Interaction volume radius: 5 \u00c5
Interaction volume height: 30 \u00c5
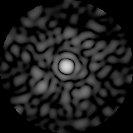
Disorder parameter: 0.8399